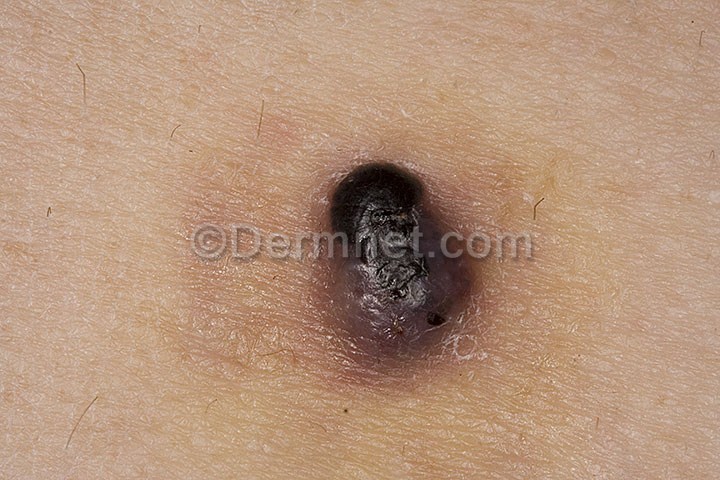
Disease: Melanoma Skin Cancer Nevi and Moles